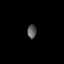
Tissue: prostate
Cell type: T cells
Senescence score: 0.3465
Nuclear area (px): 123
Mean DAPI intensity: 89.724